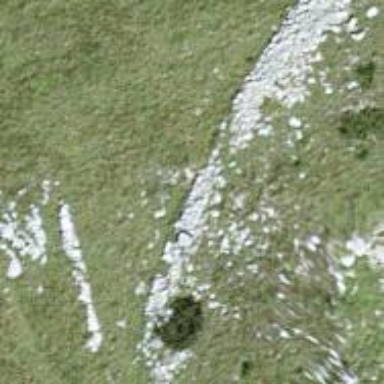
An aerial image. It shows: Stone wall as barrier.